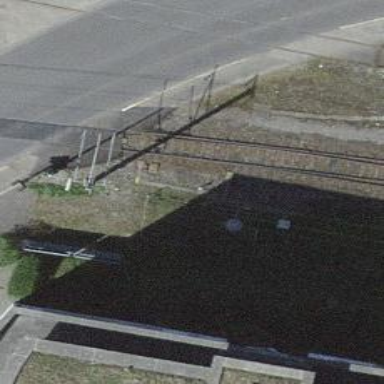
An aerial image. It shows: Railway switch.